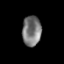
Tissue: prostate
Cell type: Myeloid cells
Senescence score: 0.8031
Nuclear area (px): 555
Mean DAPI intensity: 120.569